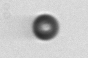
Label: bead